Question: I'm trying to align these divs correctly but they are repositioning themselves at will! I'm trying to align 'balance' horizontally with 'history' whilst 'transact' is aligned vertically below 'balance'.
Edit: '.button' style is irrelevant.
HTML:
'''
<div id="main-page-content">
<div id="balance">
<u>Balances</u>
<div class="total-balance">
Total Balance:
</div>
<div class="a-balance">
Balance:
<a href="#" class="button"/>Deposit</a>
<a href="#" class="button"/>Withdraw</a>
</div>
<div class="b-balance">
Balance:
<a href="#" class="button"/>Deposit</a>
<a href="#" class="button"/>Withdraw</a>
</div>
</div>
<div id="transact">
</div>
<div id="history">
</div>
'''
CSS:
'''
#main-page-content {
max-width:960px;
margin:auto;
max-height: 500px;
padding-top:25px;
height:100%;
}
#balance {
font-family:Lato;
background-color:#00253F;
color:#FFFFFF;
font-size:24px;
padding-left:15px;
font-weight:bold;
padding-right:10px;
padding-top:15px;
height:130px;
width:52%;
float:left;
}
#transact {
font-family:Lato;
background-color:#00253F;
color:#FFFFFF;
font-size:24px;
padding-left:15px;
font-weight:bold;
padding-right:10px;
padding-top:15px;
height:130px;
width:52%;
float:left;
margin-top:10px;
}
#history {
background-color:#00253F;
width:32%;
height:300px;
float:right;
}
.total-balance {
padding-top: 8px;
font-family:Lato;
width:100%;
float: left;
font-size:14px;
height:16px;
}
.a-balance {
padding-top: 8px;
font-family:Lato;
width:100%;
float: left;
font-size:14px;
height:16px;
}
.b-balance {
padding-top: 8px;
padding-bottom:8px;
font-family:Lato;
width:100%;
float: left;
font-size:14px;
height:16px;
}
'''
The result of the above code or Checkout <URL>

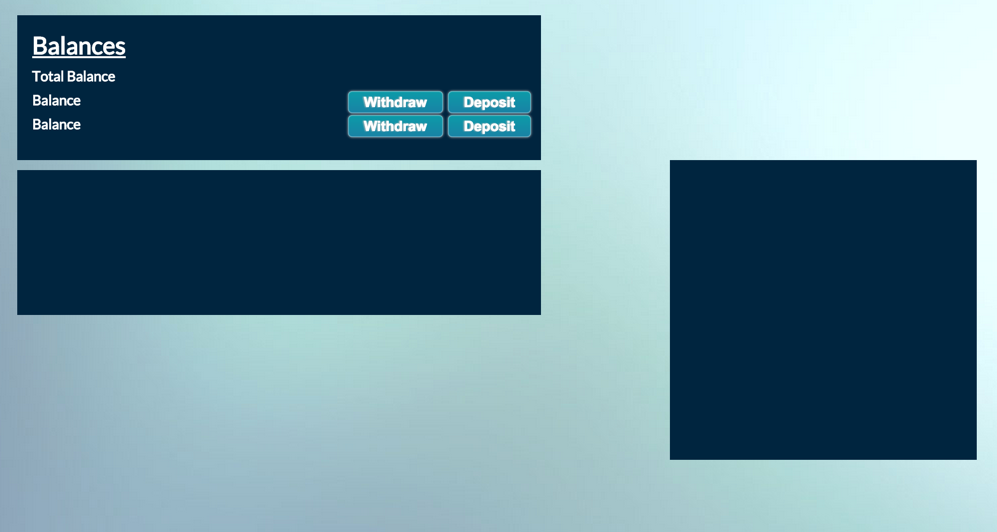
Answer: You just need to move history above transact in your html:
'''
<div id="history">Hist
</div>
<div id="transact">Trans
</div>
'''
'''
#main-page-content {
max-width: 960px;
margin: auto;
max-height: 500px;
padding-top: 25px;
height: 100%;
}
#balance {
font-family: Lato;
background-color: #00253F;
color: #FFFFFF;
font-size: 24px;
padding-left: 15px;
font-weight: bold;
padding-right: 10px;
padding-top: 15px;
height: 130px;
width: 52%;
float: left;
}
#transact {
font-family: Lato;
background-color: #00253F;
color: #FFFFFF;
font-size: 24px;
padding-left: 15px;
font-weight: bold;
padding-right: 10px;
padding-top: 15px;
height: 130px;
width: 52%;
float: left;
margin-top: 10px;
}
#history {
background-color: #00253F;
width: 32%;
height: 300px;
float: right;
color: #fff
}
.total-balance {
padding-top: 8px;
font-family: Lato;
width: 100%;
float: left;
font-size: 14px;
height: 16px;
}
.a-balance {
padding-top: 8px;
font-family: Lato;
width: 100%;
float: left;
font-size: 14px;
height: 16px;
}
.b-balance {
padding-top: 8px;
padding-bottom: 8px;
font-family: Lato;
width: 100%;
float: left;
font-size: 14px;
height: 16px;
}
'''
'''
<div id="main-page-content">
<div id="balance">
<u>Balances</u>
<div class="total-balance">
Total Balance:
</div>
<div class="a-balance">
Balance:
<a href="#" class="button">Deposit</a>
<a href="#" class="button">Withdraw</a>
</div>
<div class="b-balance">
Balance:
<a href="#" class="button">Deposit</a>
<a href="#" class="button">Withdraw</a>
</div>
</div>
<div id="history">Hist
</div>
<div id="transact">Trans
</div>
</div>
'''